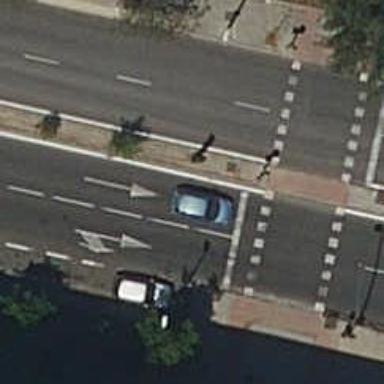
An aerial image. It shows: Road with traffic signals.